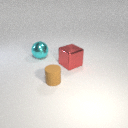
large cyan metal sphere behind large red metal cube